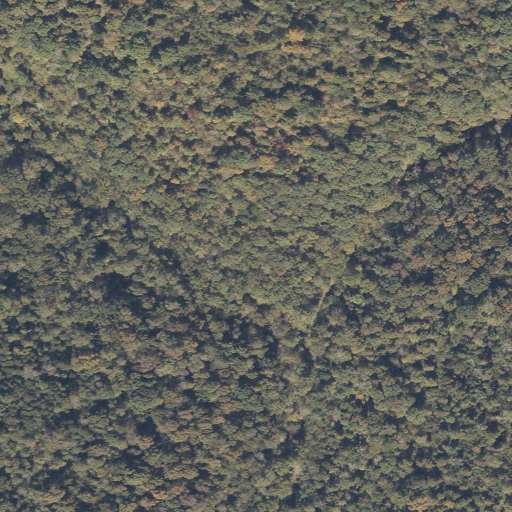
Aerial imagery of valley in Tennessee named Moore Cove containing deciduous forest, mixed forest, and evergreen forest